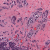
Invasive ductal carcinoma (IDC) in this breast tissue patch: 1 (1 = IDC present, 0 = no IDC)